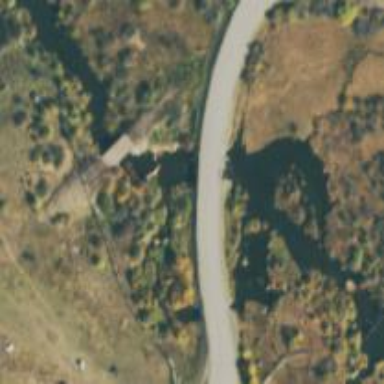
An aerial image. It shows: Culvert tunnel.